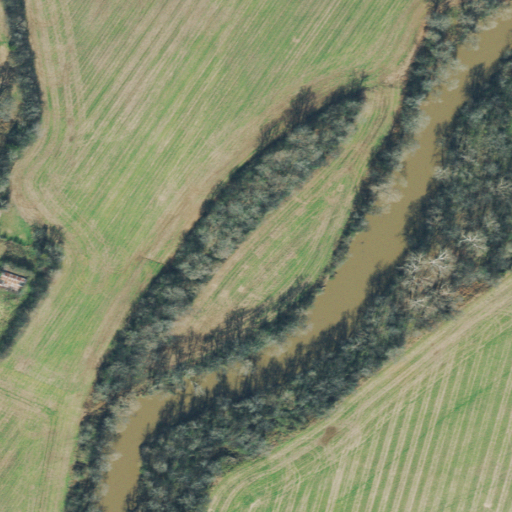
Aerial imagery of island in Tennessee named Everly Island containing cultivated crops, woody wetlands, pasture, deciduous forest, open water, herbaceous wetlands, grassland, and open development